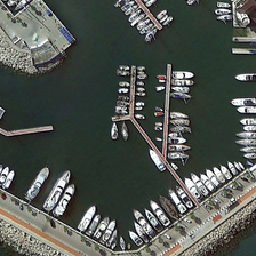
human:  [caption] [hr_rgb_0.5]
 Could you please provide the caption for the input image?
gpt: Many trees were planted on the red slope of the road.

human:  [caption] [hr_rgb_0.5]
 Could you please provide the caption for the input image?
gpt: Many trees were planted on the red slope of the street.

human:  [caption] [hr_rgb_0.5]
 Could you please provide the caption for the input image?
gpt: Many trees were planted on the red hillside of the road.

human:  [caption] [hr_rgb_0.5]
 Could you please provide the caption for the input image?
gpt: Many trees are planted around the road.

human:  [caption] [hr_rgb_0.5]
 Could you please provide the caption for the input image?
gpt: Many trees were planted on the red hillside of the road.